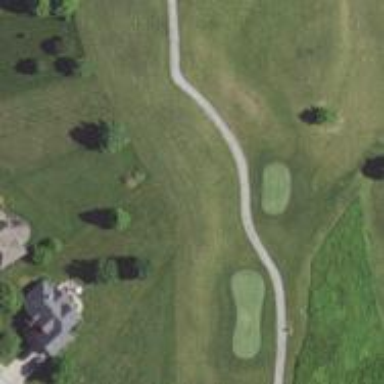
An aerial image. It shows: Path for both road and golf.